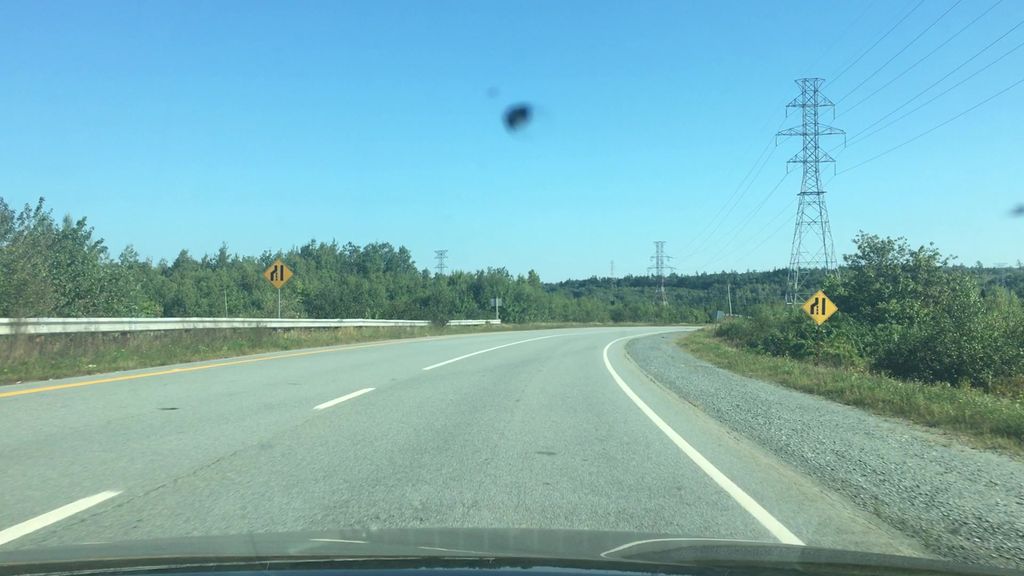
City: halifax